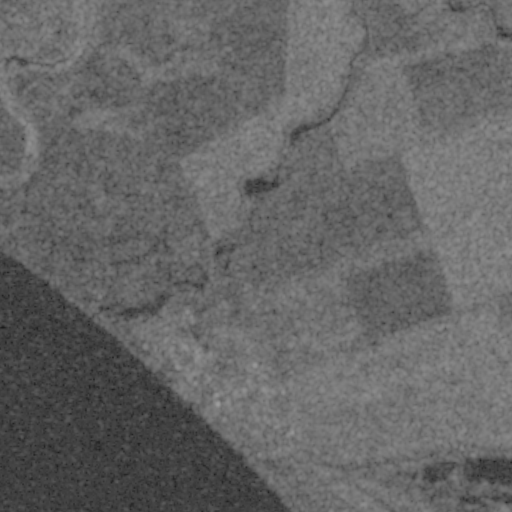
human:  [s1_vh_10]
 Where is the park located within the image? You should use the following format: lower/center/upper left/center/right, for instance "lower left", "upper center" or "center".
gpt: The park is located in the center left of the image.
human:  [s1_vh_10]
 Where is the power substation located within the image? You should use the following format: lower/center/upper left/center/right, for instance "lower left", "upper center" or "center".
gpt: The power substation is located in the center left of the image.
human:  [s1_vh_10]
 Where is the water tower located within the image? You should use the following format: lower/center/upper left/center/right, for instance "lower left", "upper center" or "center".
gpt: The water tower is located in the lower center of the image.
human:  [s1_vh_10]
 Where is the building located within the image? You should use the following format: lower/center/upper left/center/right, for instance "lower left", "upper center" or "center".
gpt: There is no building in the image.

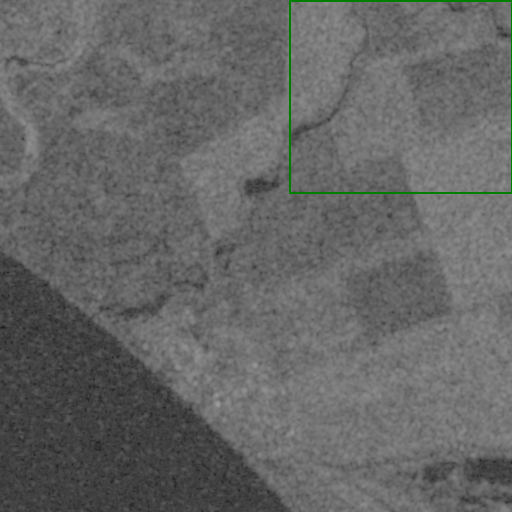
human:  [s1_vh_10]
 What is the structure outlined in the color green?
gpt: The structure outlined in green is a crop field.
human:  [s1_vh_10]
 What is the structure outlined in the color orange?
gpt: There is no orange outline.